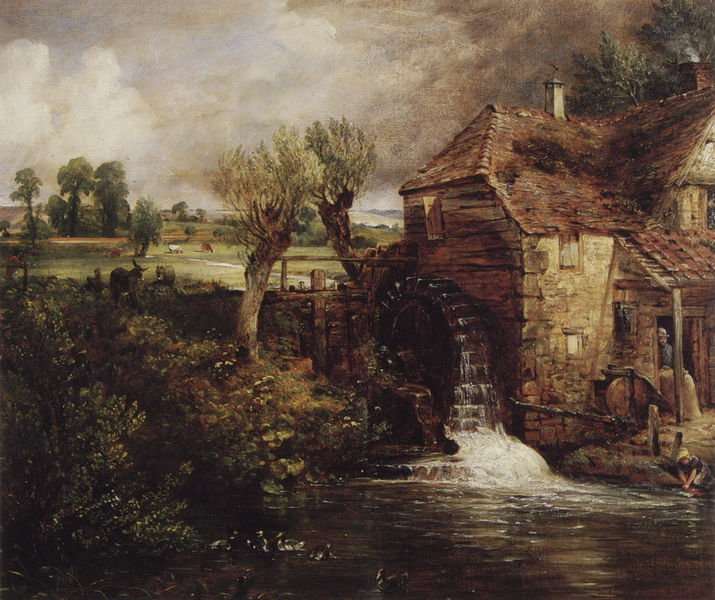
Titel: Gillingham Mill
Künstler: John Constable
Standort: New Haven (Connecticut)
Institution: Yale Center for British Art
Schlagwörter: baum, blau, dunkel, gemälde, gewitter, himmel, laub, mann, schatten, wasser, weiß, wolken, badende, bäume, fluss, grün, landschaft, menschen, mädchen, ocker, see, teich, ufer, wäsche, bewegung, braun, fenster, frau, grau, hell, hintergrund, holz, licht, schwarz, straße, tür, ausblick, dach, gebäude, gras, haus, rot, tier, tiere, weg, wiese, wolke, mensch, stein, holland, niederlande, öl, bach, ebene, feld, ferne, horizont, kühe, mühle, natur, vieh, weide, weite, wind, zweige, busch, büsche, gebüsch, gewässer, rauch, pflanze, pflanzen, wald, arbeit, esel, kamin, müller, pferde, sack, schornstein, stilleben, aussicht, gischt, düster, ente, abhang, bäuerin, lehm, säcke, giebel, mauer, schornsteine, ziegel, gelände, herde, kuh, weis, enten, rad, romantik, sturm, turner, unwetter, wetter, geländer, bauer, regen, waschen, eingang, rinder, strohdach, weiden, wasservögel, bachlauf, gebückt, mehl, mühlrad, wasserrad, weisen, wassermühle, schleifstein, wäscherin, kopfweiden, mühlenrad, ostade, 19. jahrhundert, rinderfluss, küphe